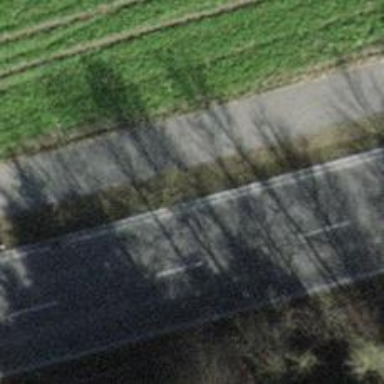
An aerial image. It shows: Avenue of trees.